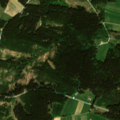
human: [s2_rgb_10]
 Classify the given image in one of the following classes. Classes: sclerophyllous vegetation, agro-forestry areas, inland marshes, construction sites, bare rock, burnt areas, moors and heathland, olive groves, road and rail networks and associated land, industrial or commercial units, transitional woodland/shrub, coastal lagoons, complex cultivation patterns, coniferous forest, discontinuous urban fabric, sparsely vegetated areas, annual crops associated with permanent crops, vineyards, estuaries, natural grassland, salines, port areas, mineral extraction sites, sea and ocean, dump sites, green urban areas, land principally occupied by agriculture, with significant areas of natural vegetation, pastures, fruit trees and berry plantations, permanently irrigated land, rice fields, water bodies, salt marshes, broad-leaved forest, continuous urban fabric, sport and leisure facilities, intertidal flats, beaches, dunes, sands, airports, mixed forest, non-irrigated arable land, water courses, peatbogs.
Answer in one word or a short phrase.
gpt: non-irrigated arable land, pastures, complex cultivation patterns, coniferous forest, transitional woodland/shrub